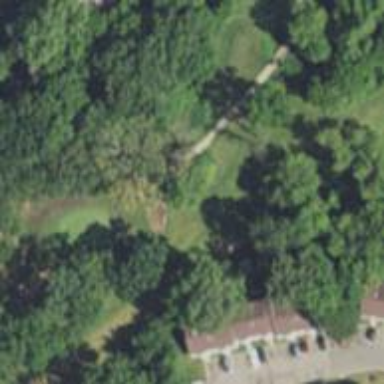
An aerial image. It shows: Service road designated as golf cart path.